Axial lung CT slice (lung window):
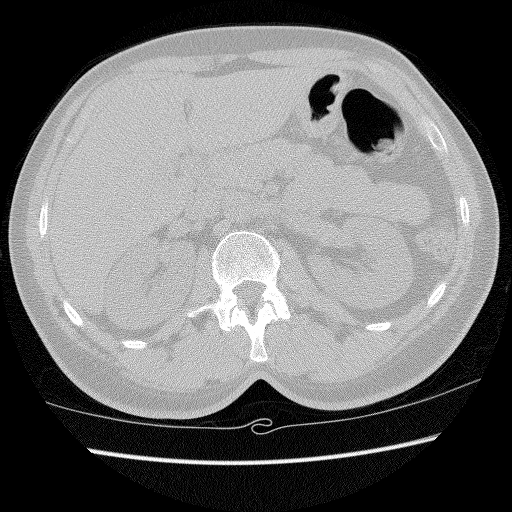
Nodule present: no